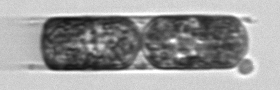
Label: Hemiaulus